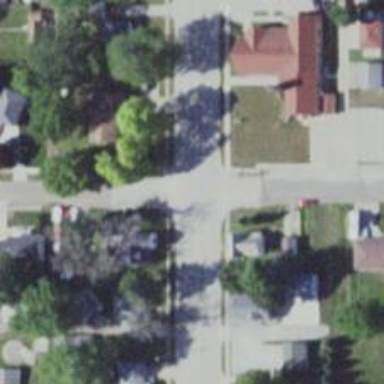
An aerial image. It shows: Residential road with asphalt surface. Sidewalk is present on the left side.